Interaction volume radius: 10 \u00c5
Interaction volume height: 10 \u00c5
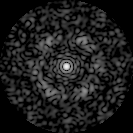
Disorder parameter: 0.7531